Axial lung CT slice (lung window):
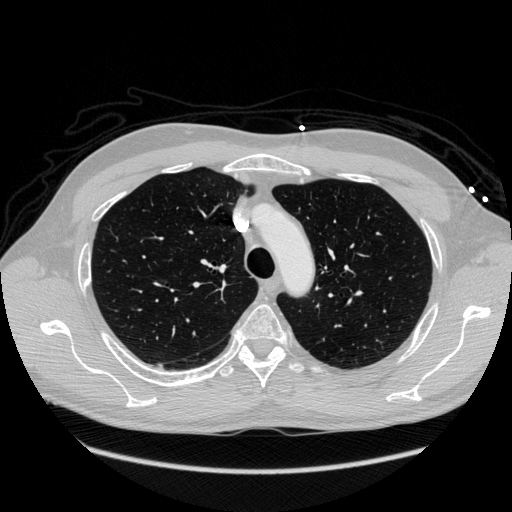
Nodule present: no